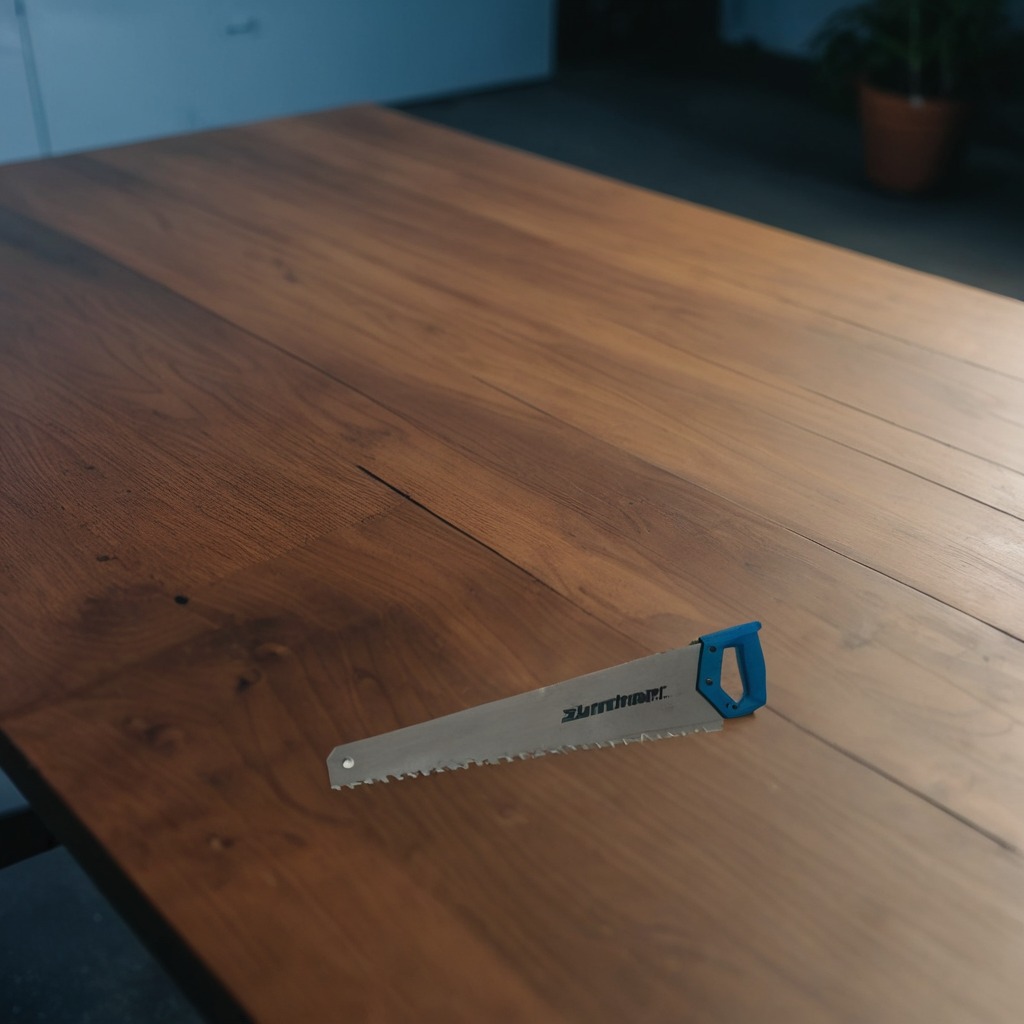
A handheld metal saw is lying on the table.